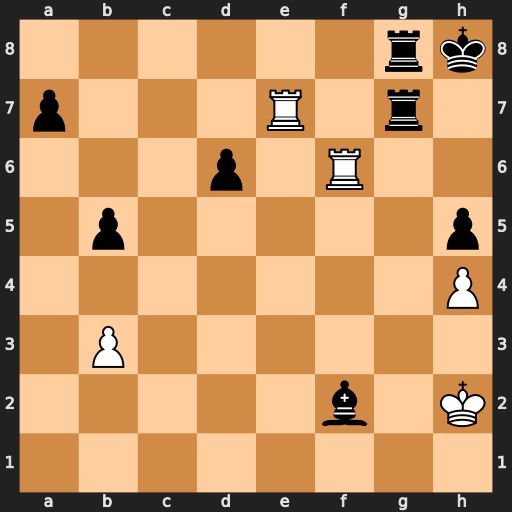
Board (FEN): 6rk/p3R1r1/3p1R2/1p5p/7P/1P6/5b1K/8
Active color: w
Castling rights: -
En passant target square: -
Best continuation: Rh6+ Rh7 Rhxh7#